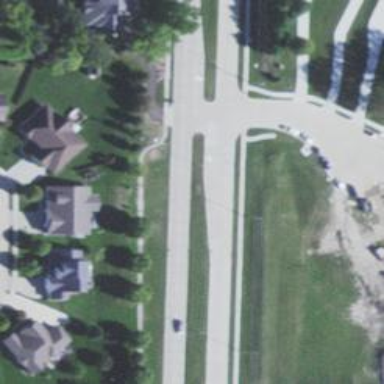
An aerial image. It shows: Secondary road.